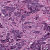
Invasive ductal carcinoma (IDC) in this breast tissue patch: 1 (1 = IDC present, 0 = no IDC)